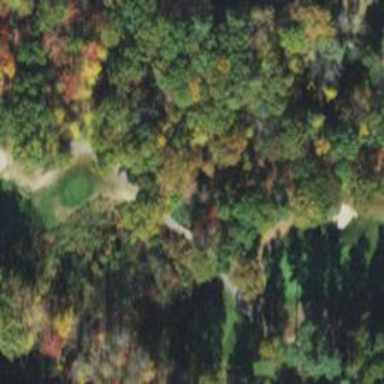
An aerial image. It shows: Path bridge crossing golf cartpath.